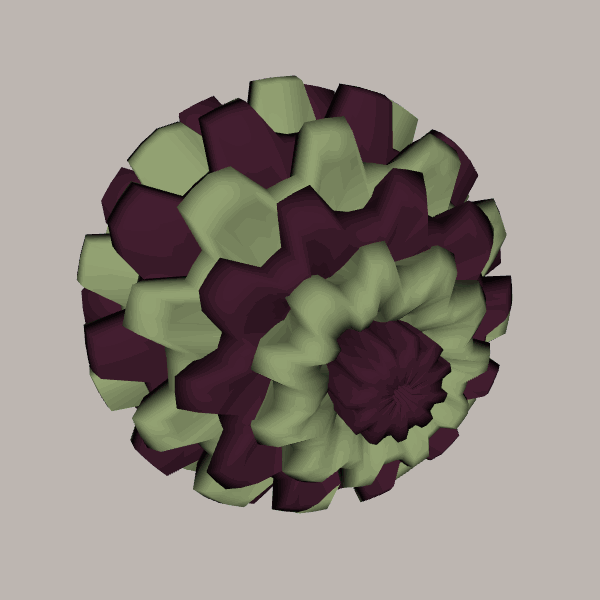
Background: light